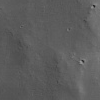
Atmospheric dust classification: not_dusty